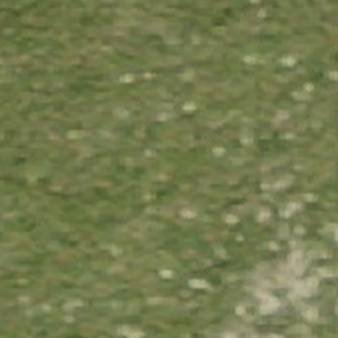
Label: other